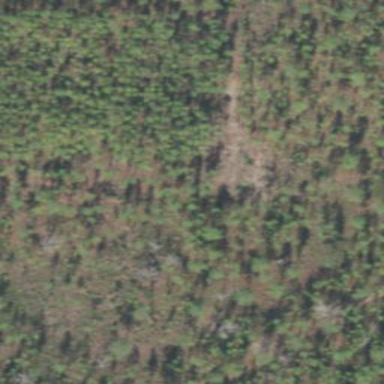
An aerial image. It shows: Forest area dominated by needle-leaved trees.